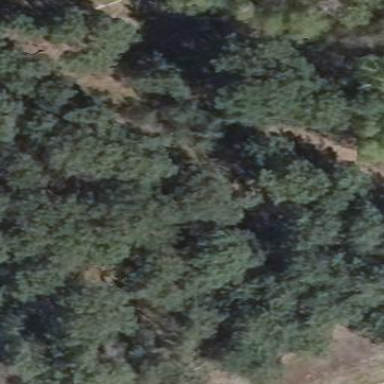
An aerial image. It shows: Evergreen needle-leaved forest.